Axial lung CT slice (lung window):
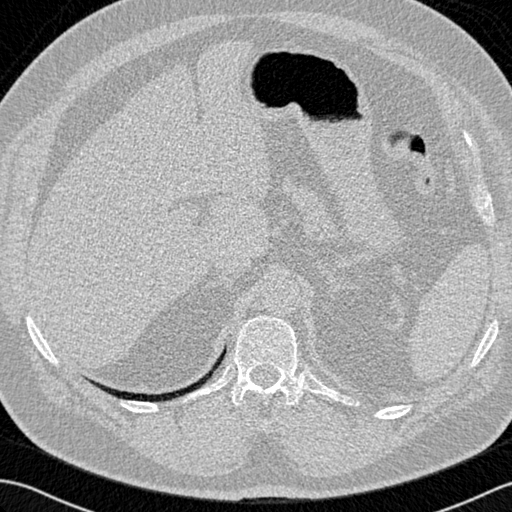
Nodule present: no